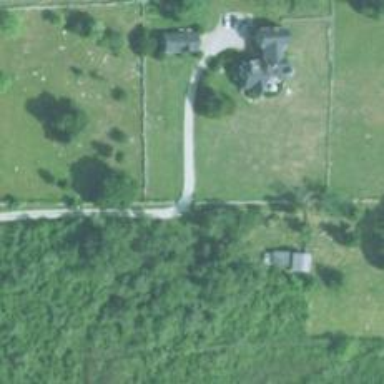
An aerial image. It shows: Driveway leading to service road.